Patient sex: M
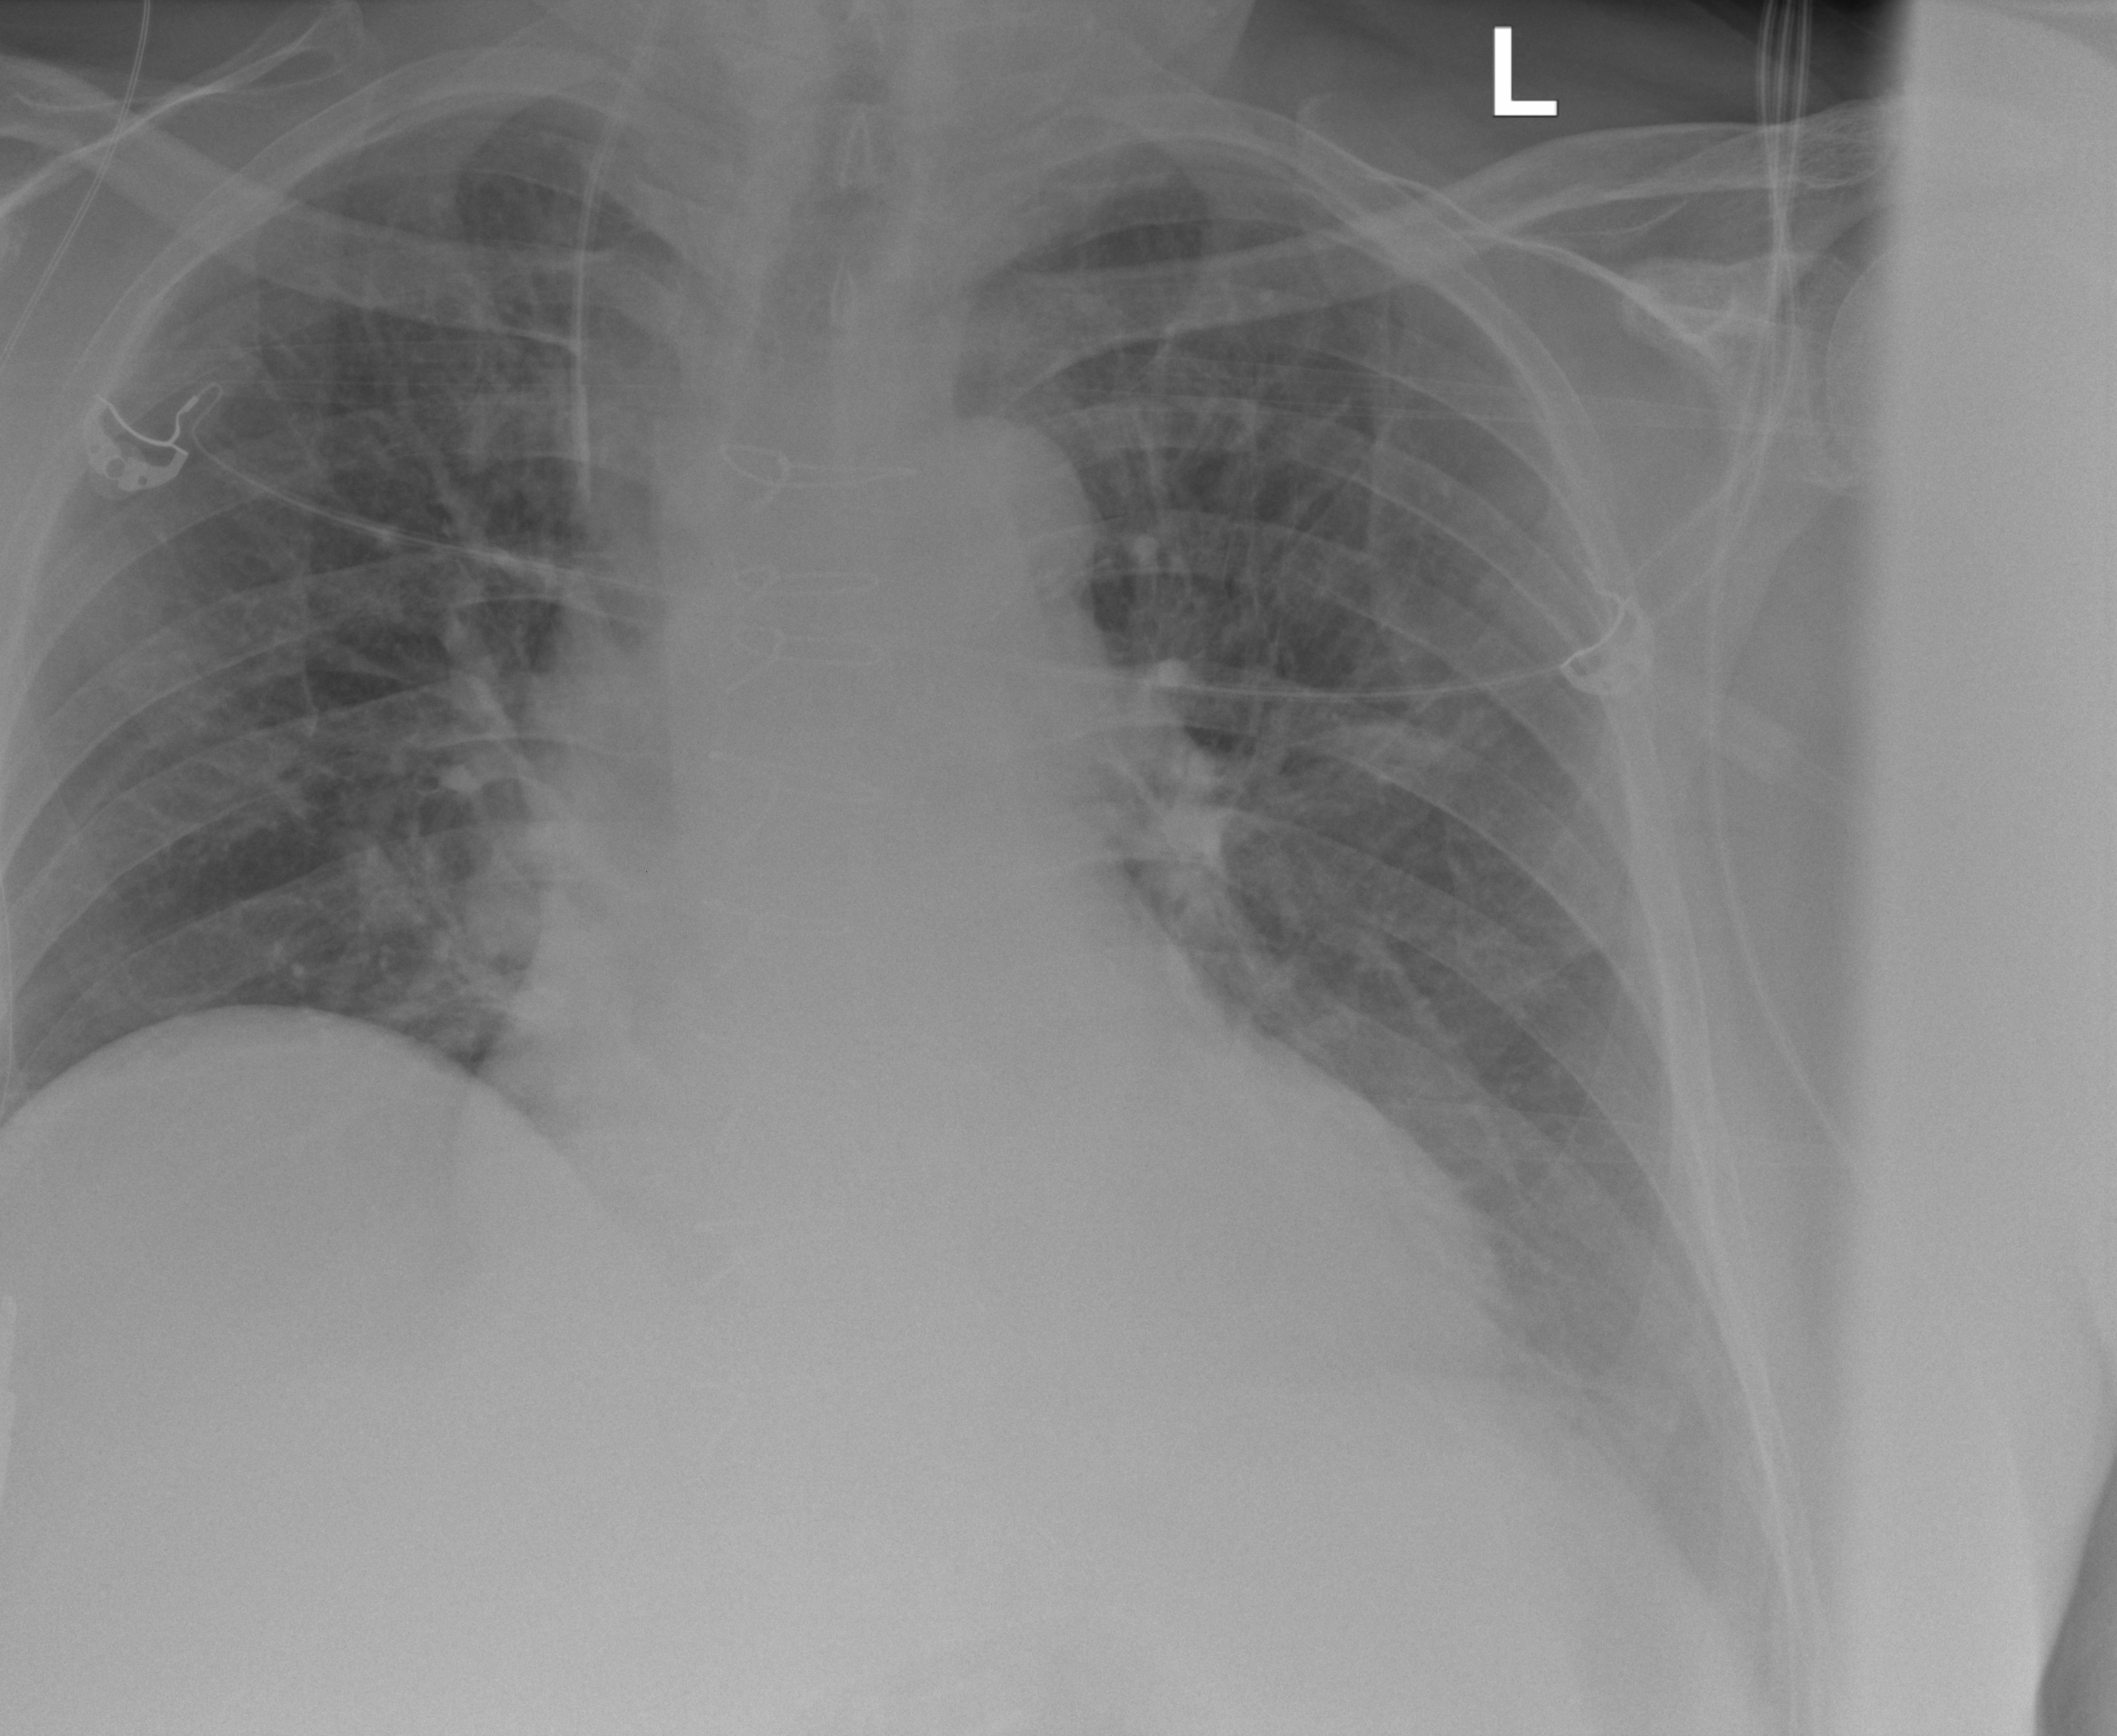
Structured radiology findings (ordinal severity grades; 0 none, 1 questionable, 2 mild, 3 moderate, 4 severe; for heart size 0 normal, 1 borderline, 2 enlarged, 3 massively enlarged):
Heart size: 2
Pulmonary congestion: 3
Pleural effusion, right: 0
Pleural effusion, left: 2
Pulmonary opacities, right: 0
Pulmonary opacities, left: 1
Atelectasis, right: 0
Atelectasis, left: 2